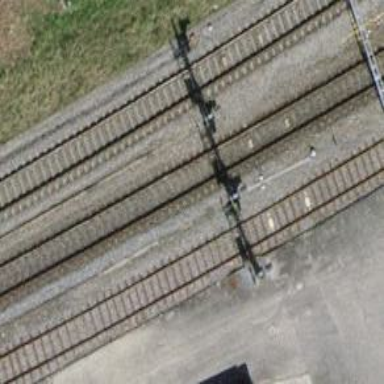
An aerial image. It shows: Railway signal.